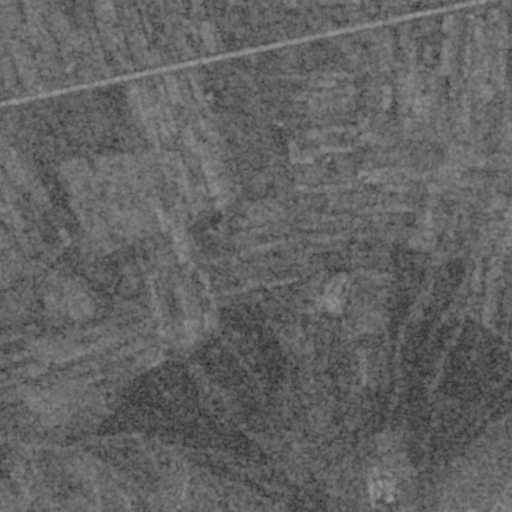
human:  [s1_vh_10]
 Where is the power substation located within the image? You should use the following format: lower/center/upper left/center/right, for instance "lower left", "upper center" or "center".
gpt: The power substation is located in the upper right of the image.
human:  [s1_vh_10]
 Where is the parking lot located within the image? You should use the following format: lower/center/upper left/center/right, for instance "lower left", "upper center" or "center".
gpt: There is no parking lot in the image.

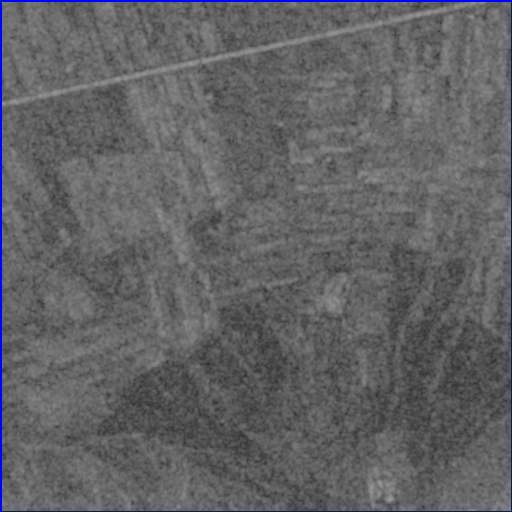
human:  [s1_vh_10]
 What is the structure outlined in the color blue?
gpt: The structure outlined in blue is a crop field.
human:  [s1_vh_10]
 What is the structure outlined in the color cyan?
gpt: There is no cyan outline.